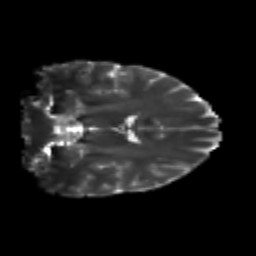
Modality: T2w
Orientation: coronal
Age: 24
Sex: male
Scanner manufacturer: siemens
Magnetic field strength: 3 T
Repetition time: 3.5 s
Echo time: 0.104 s